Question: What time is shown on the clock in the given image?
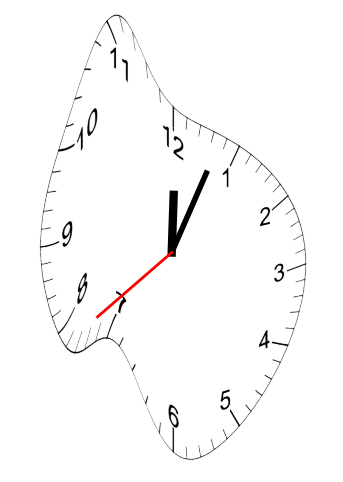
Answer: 12:03:38